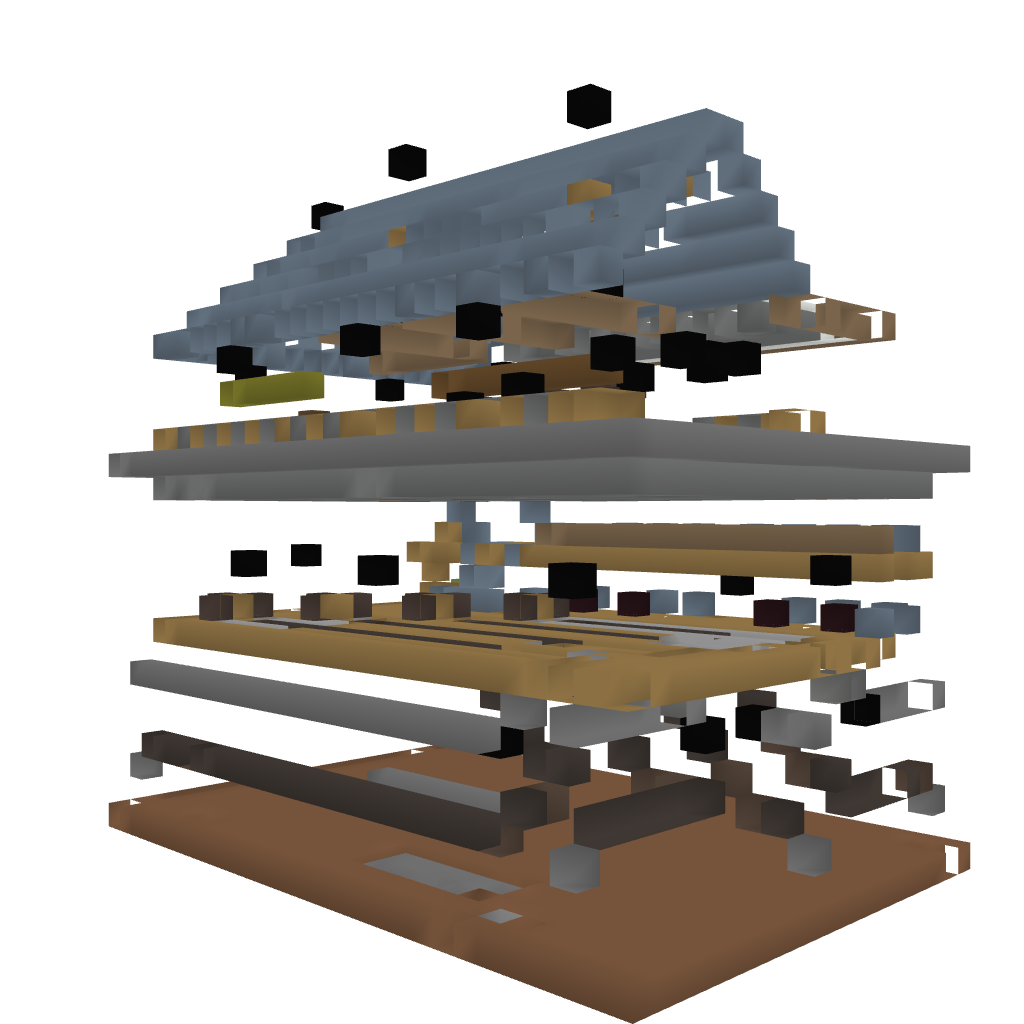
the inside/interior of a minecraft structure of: Nice village train station